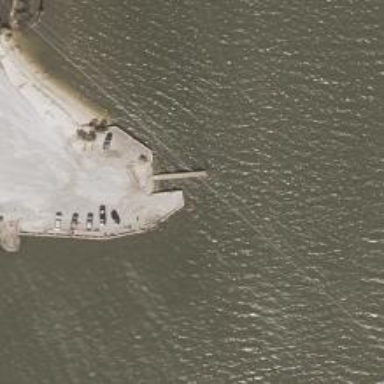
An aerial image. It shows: Slipway for leisure land vehicles on service road.